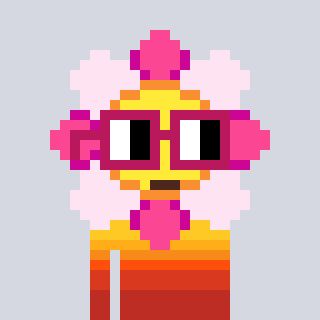
a pixel art character with square dark red glasses, a flower-shaped head and a computerblue-colored body on a cool background